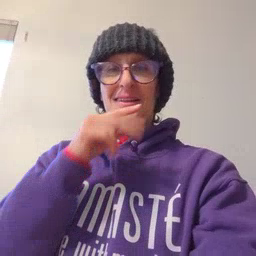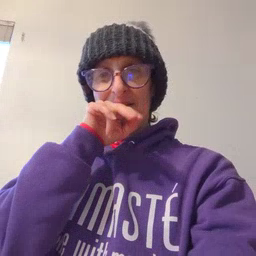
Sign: tongue